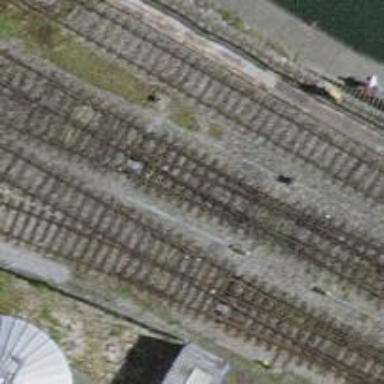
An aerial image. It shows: Railway crossing.